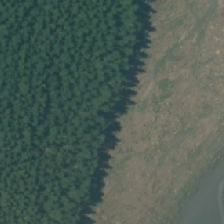
Land cover: harvested_forest